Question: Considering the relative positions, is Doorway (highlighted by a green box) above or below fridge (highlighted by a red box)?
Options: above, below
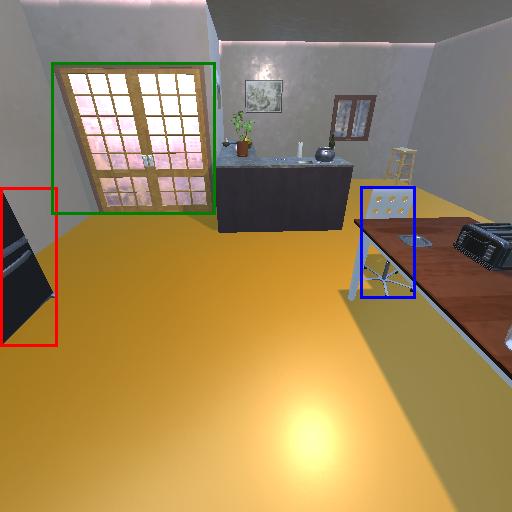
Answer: above